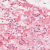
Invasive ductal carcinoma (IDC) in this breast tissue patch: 0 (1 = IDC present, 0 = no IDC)